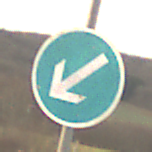
Verkehrszeichen: VorgeschriebeneVorbeifahrtLinks
Umgebung: Outdoor, Nature
Tageszeit: SunriseSunset
Wetter: PartlyCloudy
Licht: Natural
Jahreszeit: NotSpecified
Kontrast: LowContrast